Question: What I would like to do is visualise the change in 3 dimensional data. For example i have two arrays:
before:
'''
x y z
1 2 3
4 5 6
7 8 9
'''
after:
'''
x y z
2 2 3
5 5 6
8 8 9
'''
I would like for the plot to be 3D scatter data like the folowing:

I know about quiver3 which plots norms but i am not sure how to do it from just 2 lists of X, Y, Z points.
The actual data will be much more complex.
Thanks for your help.
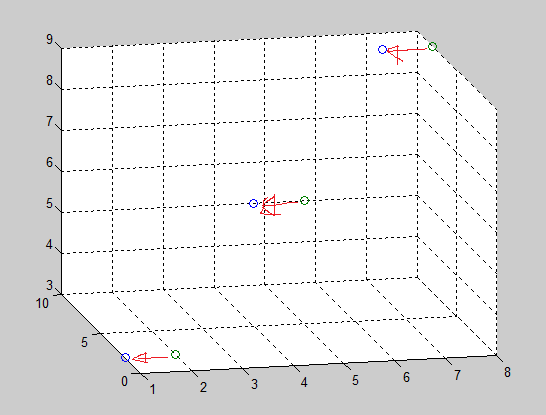
Answer: <URL> is available from the Matlab File Exchange that makes drawing arrows really easy:
'''
>> A = [1 2 3; 4 5 6; 7 8 9];
>> B = [2 2 3; 5 5 6; 8 8 9];
>> hold on
>> scatter3(A(:,1), A(:,2), A(:,3))
>> scatter3(B(:,1), B(:,2), B(:,3))
>> arrow(A, B)
'''
Otherwise, take a look at other answers to <URL>.